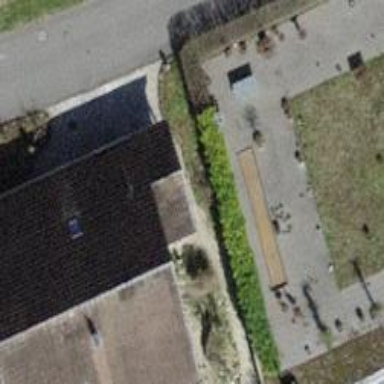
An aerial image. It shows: Building with tile roof.